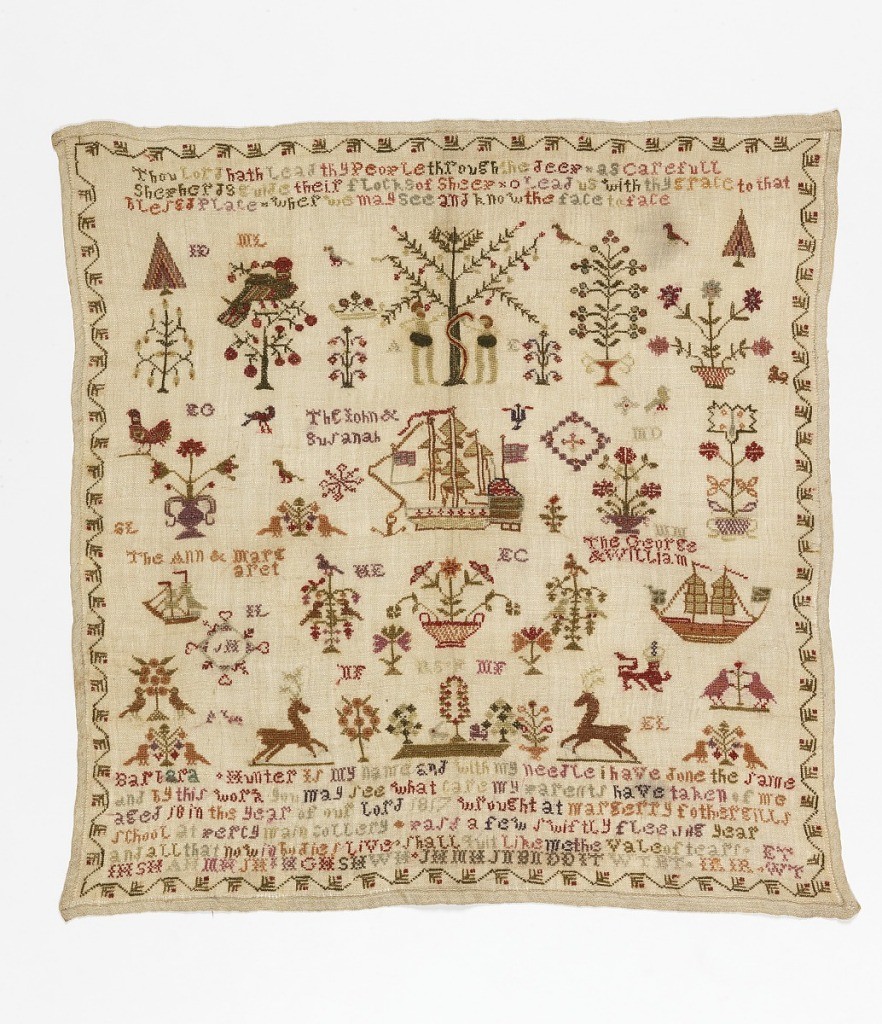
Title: Sampler
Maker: Barbara Hunter
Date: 1817
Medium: wool embroidery, linen foundation Technique: embroidered
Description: Ornamental motifs including animals, ships, trees, Garden of Eden.
Inscription: Barbara Hunter is my name and with my needle I have done the same, and by this work you may see what care my parents have taken of me Aged 10 in the year of Our Lord 1817 Wrought at Margery Fothergill's School at Percy Main Collery.
Verse: Pass a few swiftly fleeting year and all that now in bodies live shall quit like me the vale of tears Thou lord hath led thy people through the deep, as careful shepherds guide their flocks of sheep O lead us with thy grace, to that blessed place, where we may see and know thee face to face
The John Sussanah/ The Ann Margaret/ The George William